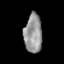
Tissue: prostate
Cell type: T cells
Senescence score: 0.2329
Nuclear area (px): 679
Mean DAPI intensity: 149.194